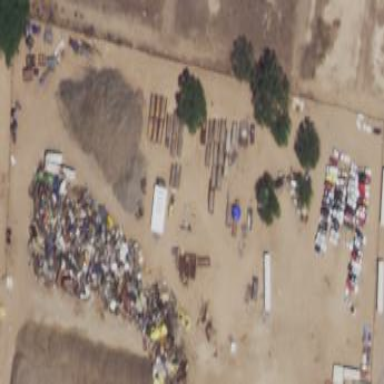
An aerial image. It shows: Industrial area designated as scrap yard.